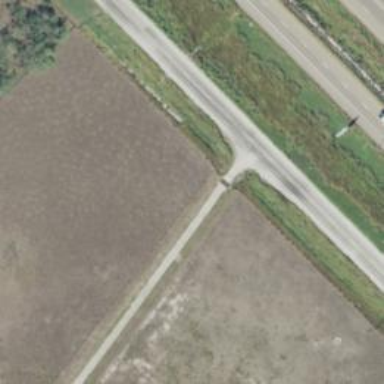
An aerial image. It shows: Tertiary road with asphalt surface.